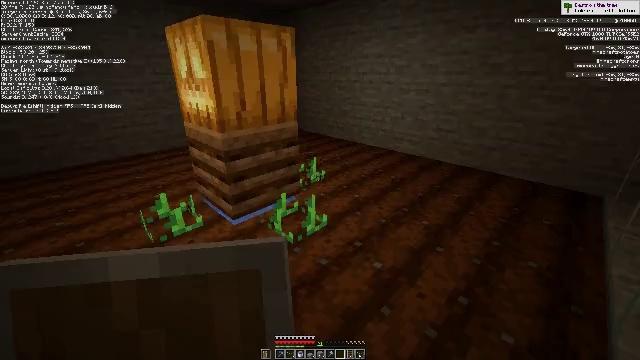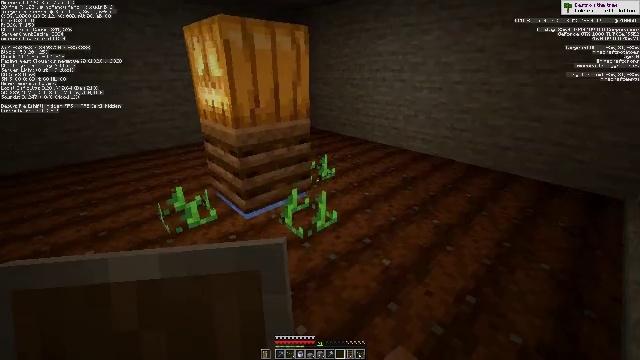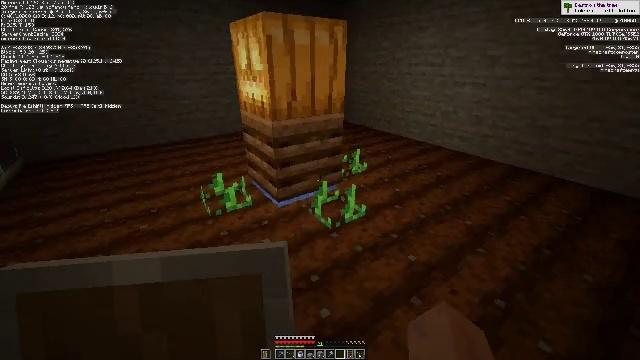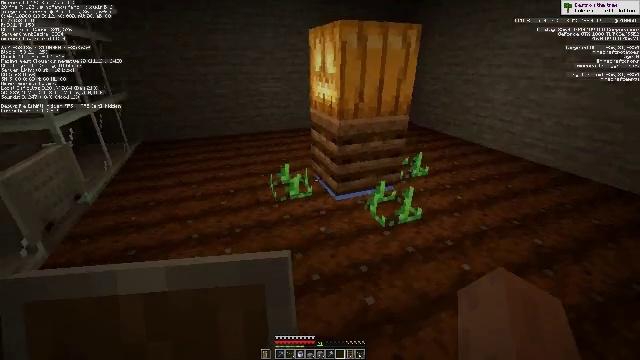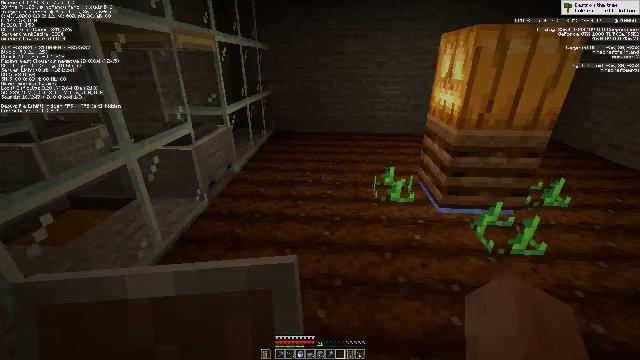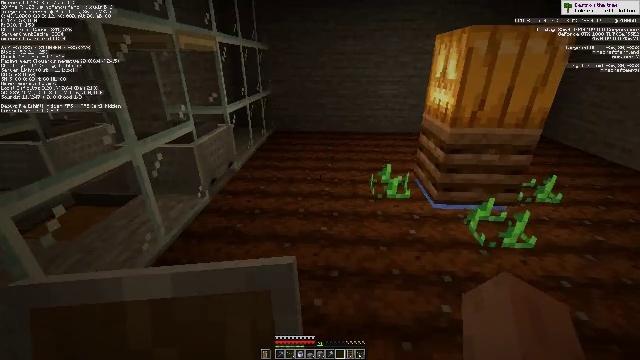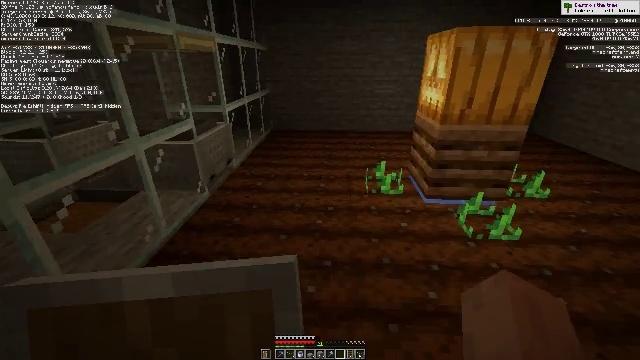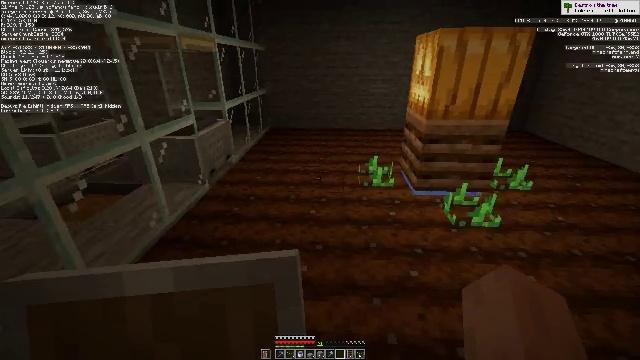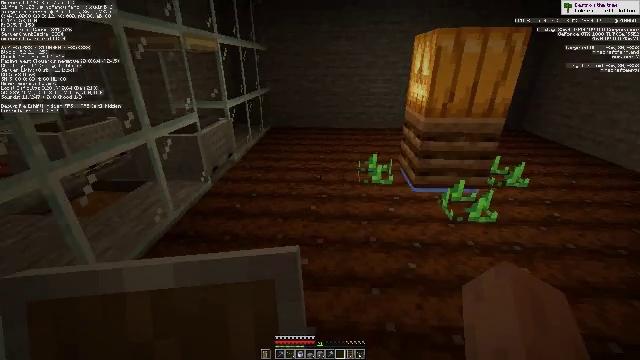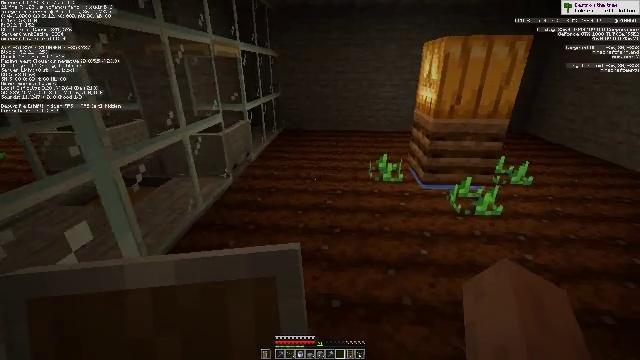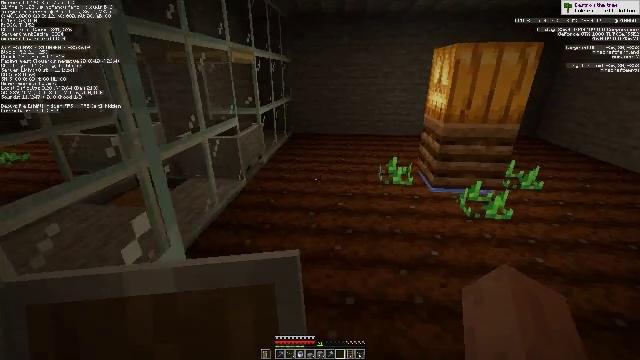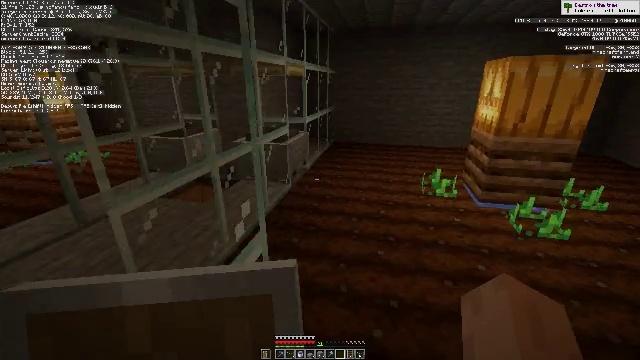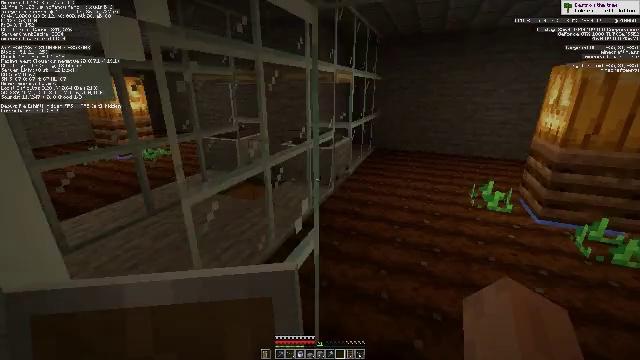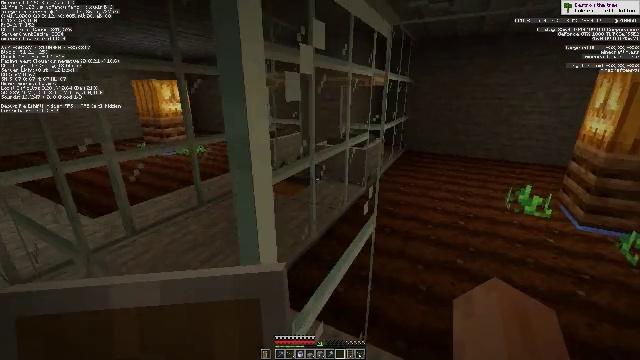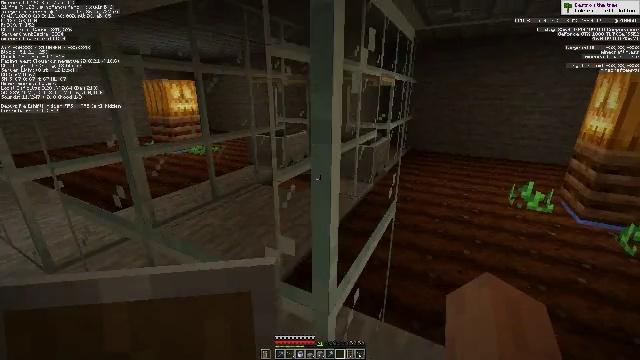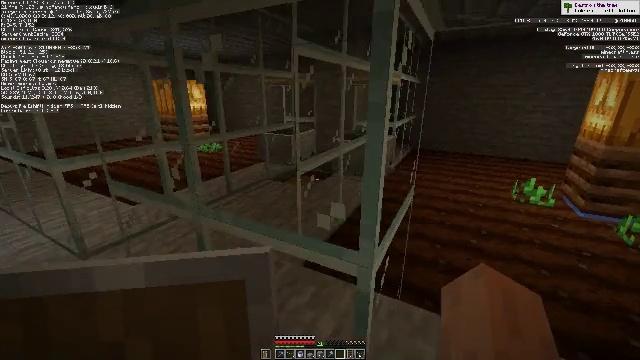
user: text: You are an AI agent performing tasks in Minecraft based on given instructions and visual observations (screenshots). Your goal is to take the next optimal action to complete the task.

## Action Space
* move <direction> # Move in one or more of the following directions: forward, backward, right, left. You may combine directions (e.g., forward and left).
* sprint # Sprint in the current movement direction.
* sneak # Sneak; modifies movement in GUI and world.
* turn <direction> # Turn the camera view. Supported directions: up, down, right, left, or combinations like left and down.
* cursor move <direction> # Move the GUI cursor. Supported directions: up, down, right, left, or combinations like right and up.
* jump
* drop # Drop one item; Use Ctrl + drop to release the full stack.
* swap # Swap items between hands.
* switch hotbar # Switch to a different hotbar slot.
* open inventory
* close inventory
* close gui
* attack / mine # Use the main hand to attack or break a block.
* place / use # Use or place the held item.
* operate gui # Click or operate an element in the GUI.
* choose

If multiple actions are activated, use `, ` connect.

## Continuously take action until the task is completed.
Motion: motion action
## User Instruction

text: Open your crafting grid to make bone meal.
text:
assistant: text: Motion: move back, turn left
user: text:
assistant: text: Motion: move back, turn left and down
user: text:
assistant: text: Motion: move back, turn left
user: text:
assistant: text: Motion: move back and move right, turn left
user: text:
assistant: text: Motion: move back and move right
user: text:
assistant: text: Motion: move back and move right
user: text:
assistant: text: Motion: move back and move left
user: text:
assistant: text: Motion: move back and move left
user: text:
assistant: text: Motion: move back and move left, turn up
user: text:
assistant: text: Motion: move back and move left, turn left
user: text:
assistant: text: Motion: move back and move left, turn left and up
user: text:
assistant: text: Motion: move back and move left, turn left and up
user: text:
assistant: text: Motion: move back and move left, turn left
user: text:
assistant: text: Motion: move back and move left
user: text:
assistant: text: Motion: move back and move left
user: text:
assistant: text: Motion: move back and move left
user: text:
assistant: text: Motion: move back and move left
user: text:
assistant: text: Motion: move back and move left
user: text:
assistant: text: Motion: move back and move left
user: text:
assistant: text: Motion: move back and move left
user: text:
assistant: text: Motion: move back and move left
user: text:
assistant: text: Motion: move back and move left
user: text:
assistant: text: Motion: move back and move left
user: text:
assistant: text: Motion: move back and move left, turn left
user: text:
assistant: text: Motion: move left, turn left
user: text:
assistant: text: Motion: move left, turn left and up
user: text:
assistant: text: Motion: move forward and move left, turn left
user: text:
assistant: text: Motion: move forward
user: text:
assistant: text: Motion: move forward
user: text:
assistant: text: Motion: move forward